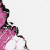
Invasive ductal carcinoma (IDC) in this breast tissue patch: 0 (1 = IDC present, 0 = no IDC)